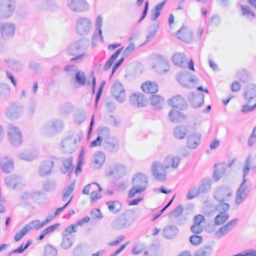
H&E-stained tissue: Breast